Question: From my controller I have passed value module to view
'''
public ActionResult Details(long id, string owner)
{
var module = _ownedModuleRepository.GetModuleDetails(id, owner);
return View(module);
}
'''
I've shown the value it contains in view as follows
'''
<dt>ID</dt>
<dd>@Model.Id</dd>
<dt>Module ID</dt>
<dd>@Model.ModuleId</dd>
<dt>Owner</dt>
<dd>@Model.Owner</dd>
<dt>Module Type</dt>
<dd>@Model.TypeName</dd>
<dt>Module Kind</dt>
<dd>@Model.KindName</dd>
<dt>Ownership Start Date</dt>
<dd>@Model.Start</dd>
<dt>Ownership End Date</dt>
<dd>@Model.End</dd>
@foreach (var properties in Model.Properties)
{
<dt>Property Name</dt>
<dd>@properties.Name</dd>
<dt>Property Value</dt>
<dd>@properties.Value</dd>
}
'''
Currently is null, it is of DateTime type and I had set it to be nullable in viewmodel.
Since it is null, this is what i'm getting in view

As you can see, the value of Ownership End Date is taking the value of Property Name from below. How can I set it to empty if the ?
My model
'''
public class OwnedModuleDetails
{
public long Id { get; set; }
public string ModuleId { get; set; }
public string Owner { get; set; }
public string KindName { get; set; }
public string TypeName { get; set; }
public DateTime Start { get; set; }
public DateTime? End { get; set; }
public IEnumerable<Property> Properties { get; set; }
}
'''
Method from the repository
'''
public OwnedModuleDetails GetModuleDetails(long id, string owner)
{
// ReSharper disable ImplicitlyCapturedClosure
var module = (_dbSis.OwnedModules.Where(t => t.Id == id).Select(m => new OwnedModuleDetails
// ReSharper restore ImplicitlyCapturedClosure
{
Id = id,
ModuleId = m.ModuleId,
TypeName = m.ModuleType.TypeName,
KindName = m.ModuleType.ModuleKind.KindName,
Owner = owner,
Start = m.Start,
End = m.End,
Properties = m.PropertyConfiguration.PropertyInstances.Select(
x => new Property { Name = x.Property.Name, Value = x.Value })
}));
return (module.FirstOrDefault());
}
'''
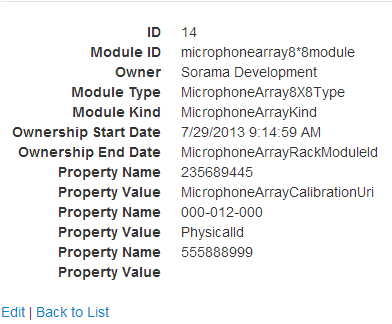
Answer: Try adding a space:
'''
<dt>Ownership End Date</dt>
<dd>
@if (Model.End != null)
{
@Model.End
}
else
{
@:&nbsp;
}
</dd>
'''